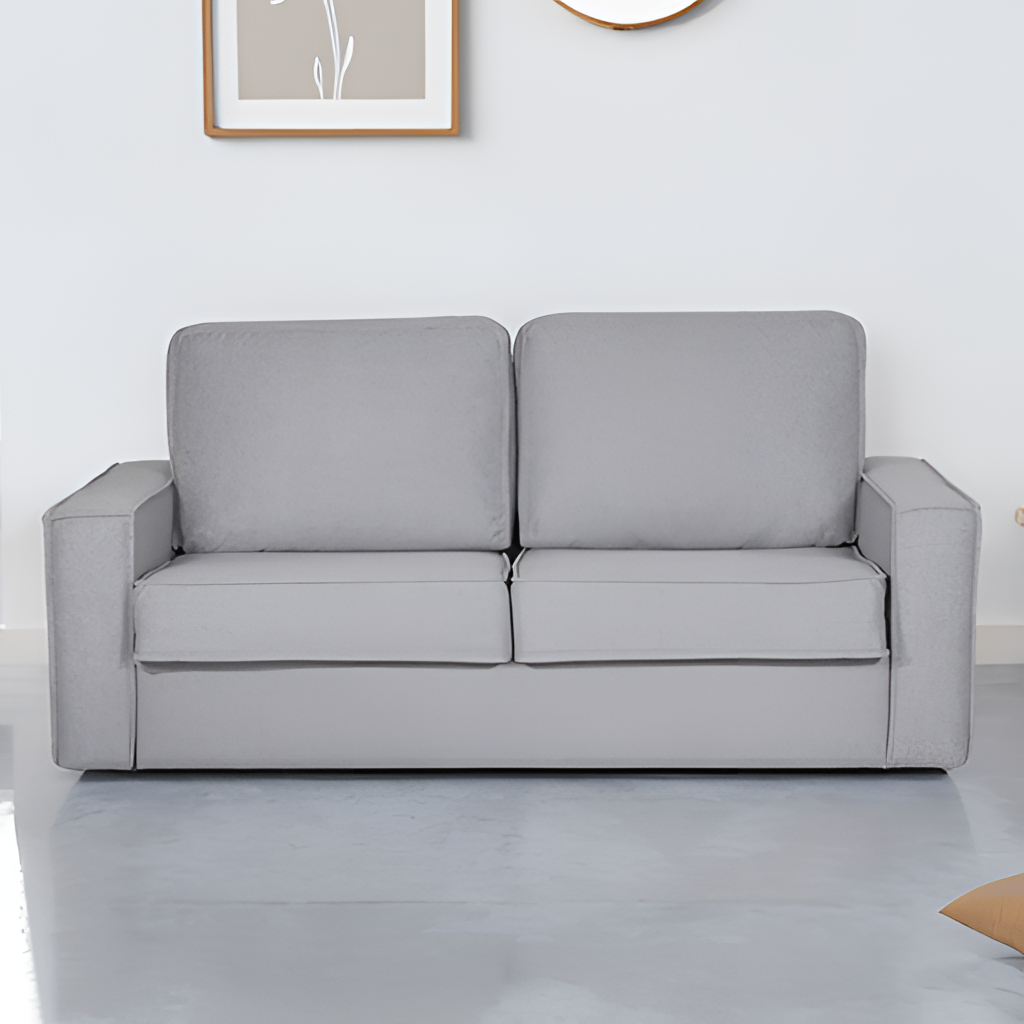
living room, gray fabric sofa, paint wallpaper, with solid pattern, minimalist, gray tile flooring, with seamless pattern